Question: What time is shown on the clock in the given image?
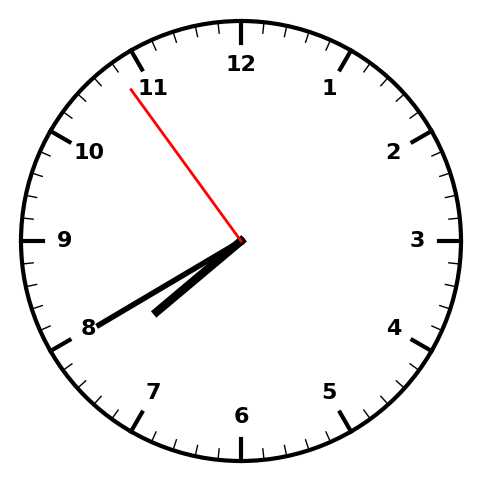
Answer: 07:39:54